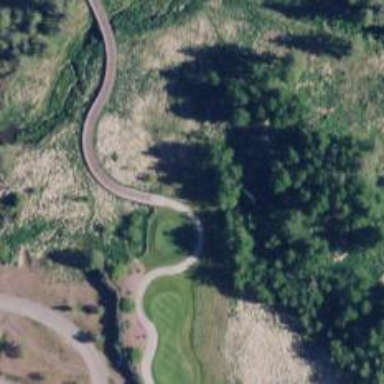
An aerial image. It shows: Grass area designated as golf tee.